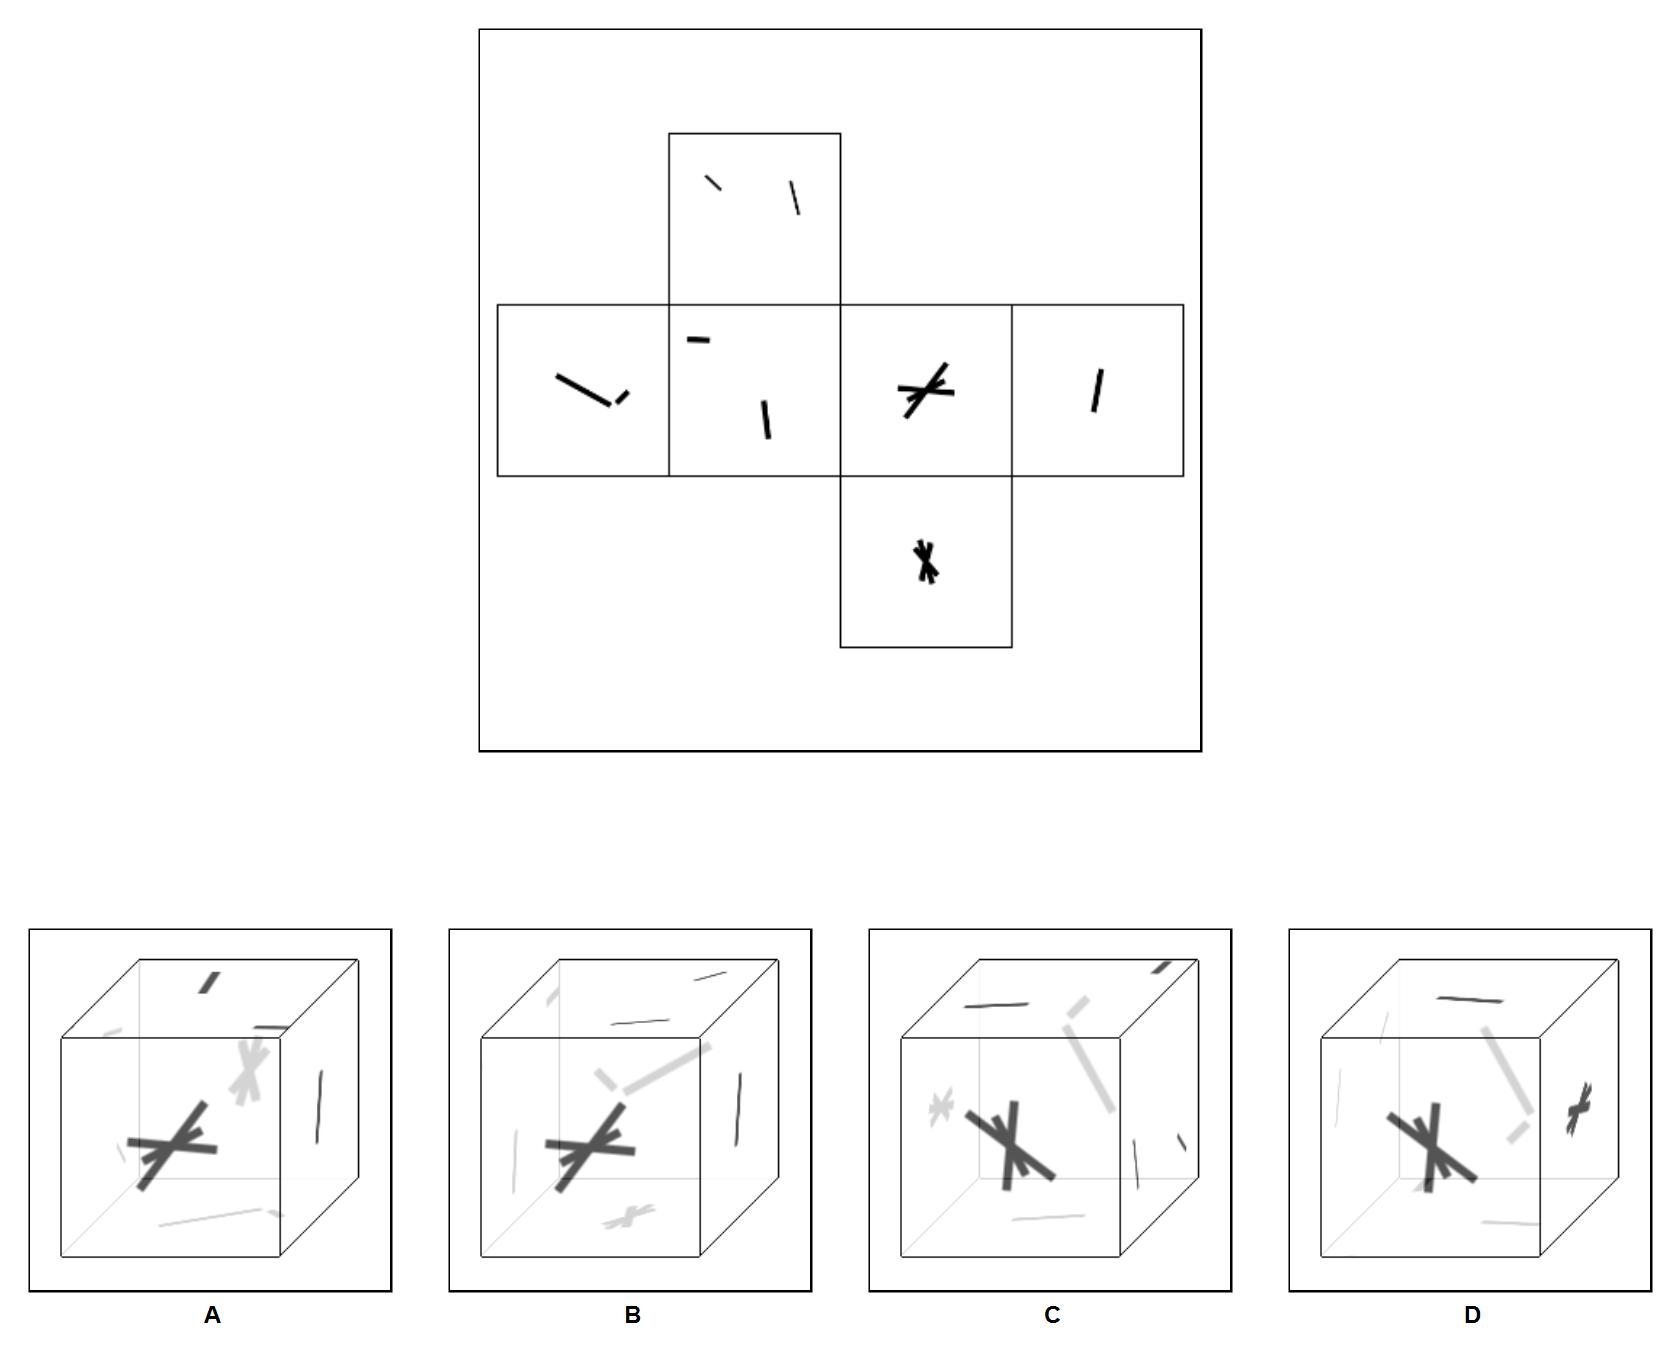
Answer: A